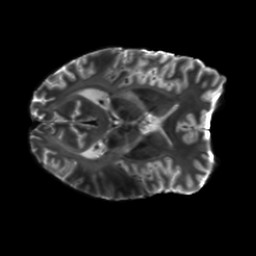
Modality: T2w
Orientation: axial
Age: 29
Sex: male
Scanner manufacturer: siemens
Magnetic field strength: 6.98 T
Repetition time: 7.776 s
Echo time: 0.076 s